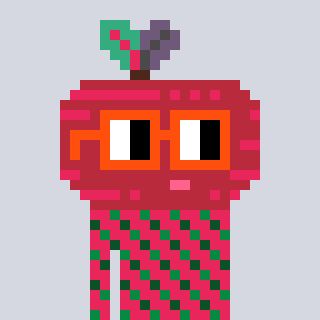
a pixel art character with square orange glasses, a beet-shaped head and a redpinkish-colored body on a cool background